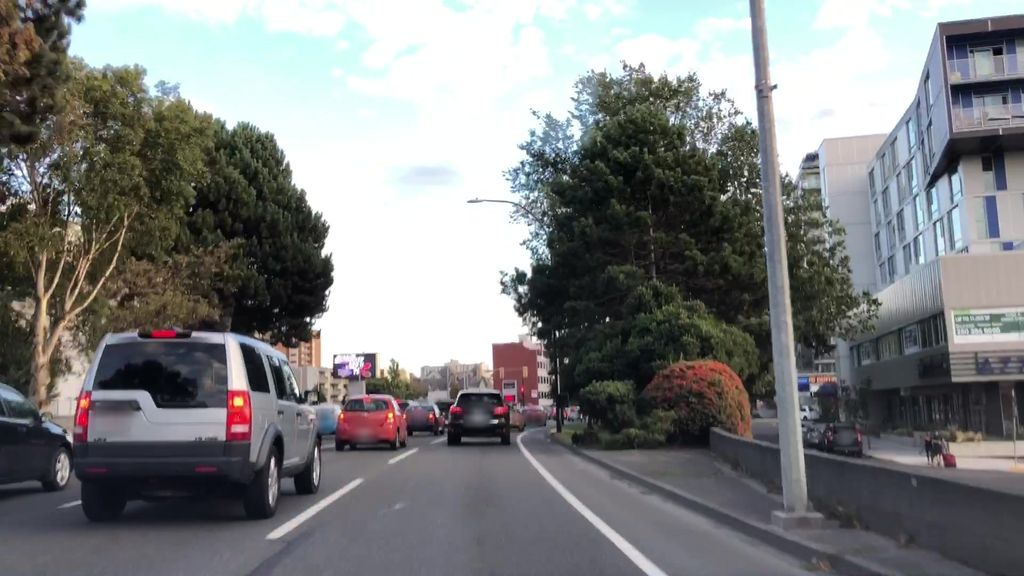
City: victoria